Field crop: maize
Growth stage: 2
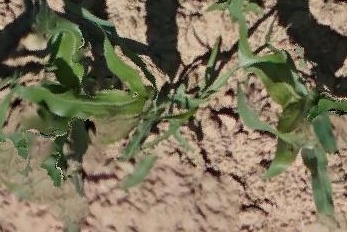
Species: maize